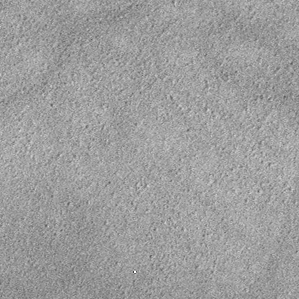
Label: frost